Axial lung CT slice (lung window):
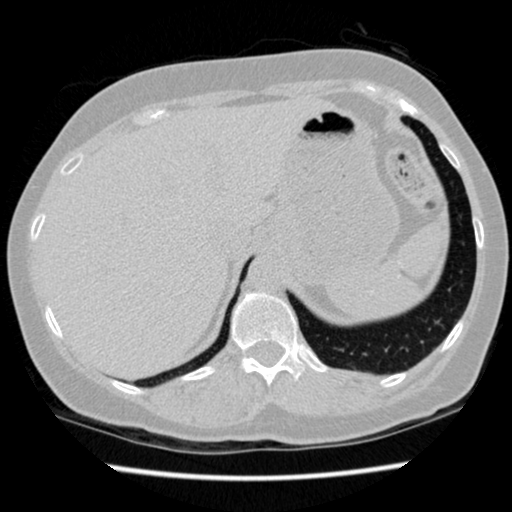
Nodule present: no